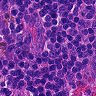
Metastatic tissue present: no